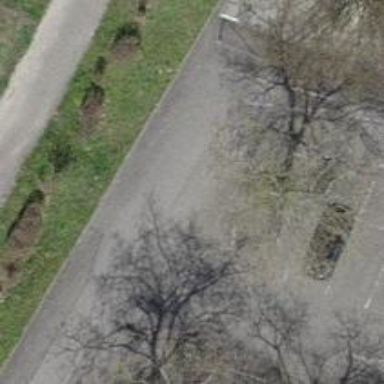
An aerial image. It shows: Asphalt parking aisle along service road.